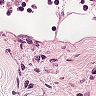
Metastatic tissue present: no